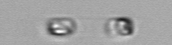
Label: Skeletonema